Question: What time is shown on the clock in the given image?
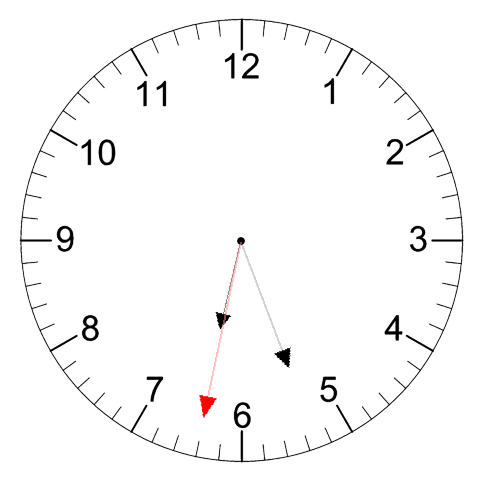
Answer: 06:26:32